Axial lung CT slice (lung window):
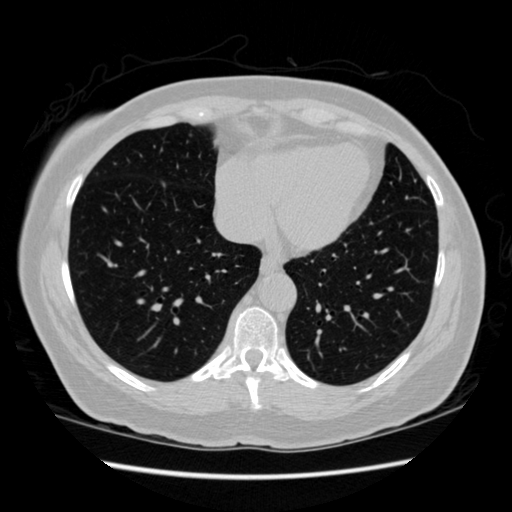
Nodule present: no